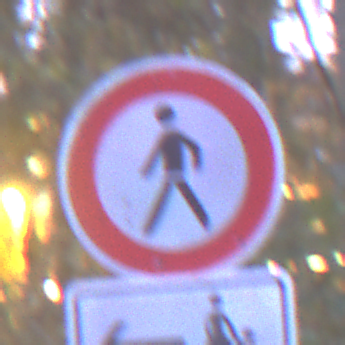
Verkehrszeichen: VerbotFussgaenger
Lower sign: RichtungsangabeDurchPfeile3
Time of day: Night
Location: Outdoor (Suburban)
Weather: PartlyCloudy
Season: NotSpecified
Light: Artificial